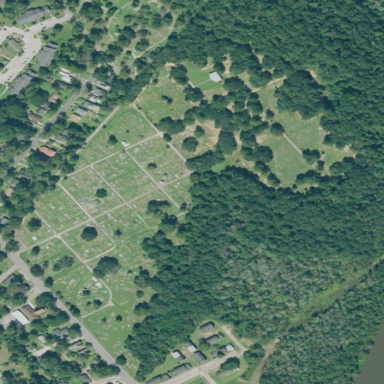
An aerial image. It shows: Cemetery area.